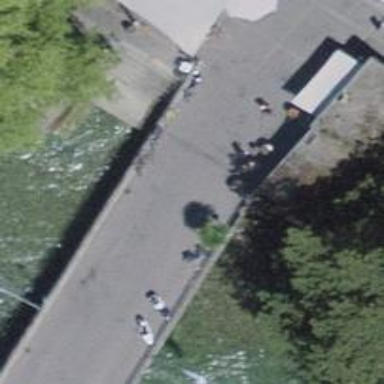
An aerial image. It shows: Pedestrian bridge with asphalt surface.